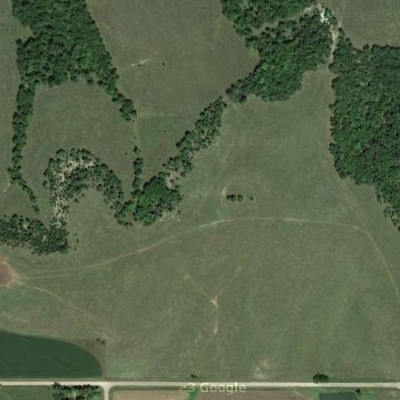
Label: aGrass